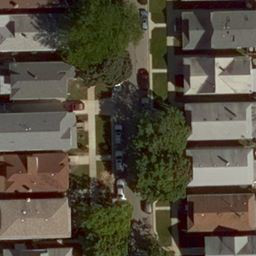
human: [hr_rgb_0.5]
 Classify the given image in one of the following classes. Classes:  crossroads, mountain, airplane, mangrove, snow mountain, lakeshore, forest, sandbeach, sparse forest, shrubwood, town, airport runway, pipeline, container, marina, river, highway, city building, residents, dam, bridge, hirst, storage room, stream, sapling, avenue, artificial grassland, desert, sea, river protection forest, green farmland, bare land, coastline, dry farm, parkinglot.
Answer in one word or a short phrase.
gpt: residents